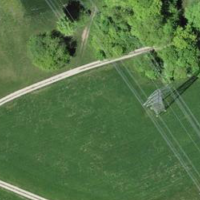
EUNIS habitat code: 52
Species observed at this site:
Neottia nidus-avis